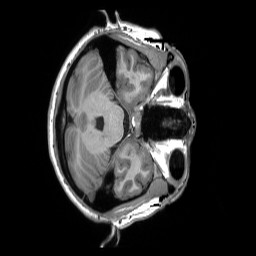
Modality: T1w
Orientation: axial
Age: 29
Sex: female
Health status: healthy
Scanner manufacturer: siemens
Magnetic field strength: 3 T
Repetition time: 2.3 s
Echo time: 0.00199 s